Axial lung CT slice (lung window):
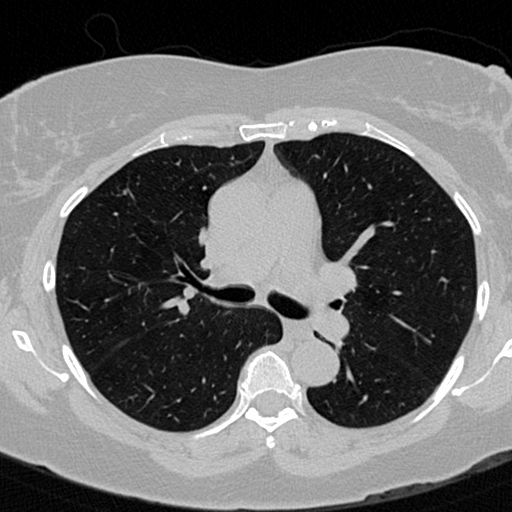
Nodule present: no